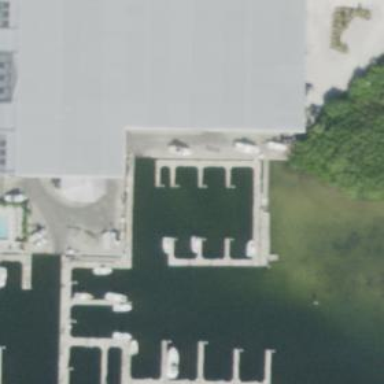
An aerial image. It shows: Boatyard along the waterway.